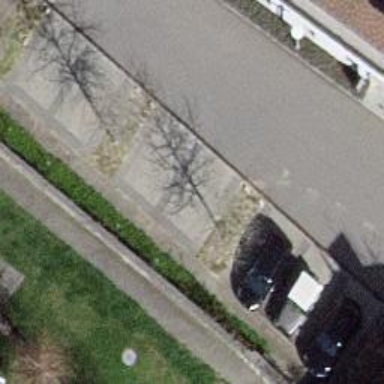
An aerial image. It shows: Street side parking area.